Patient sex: F
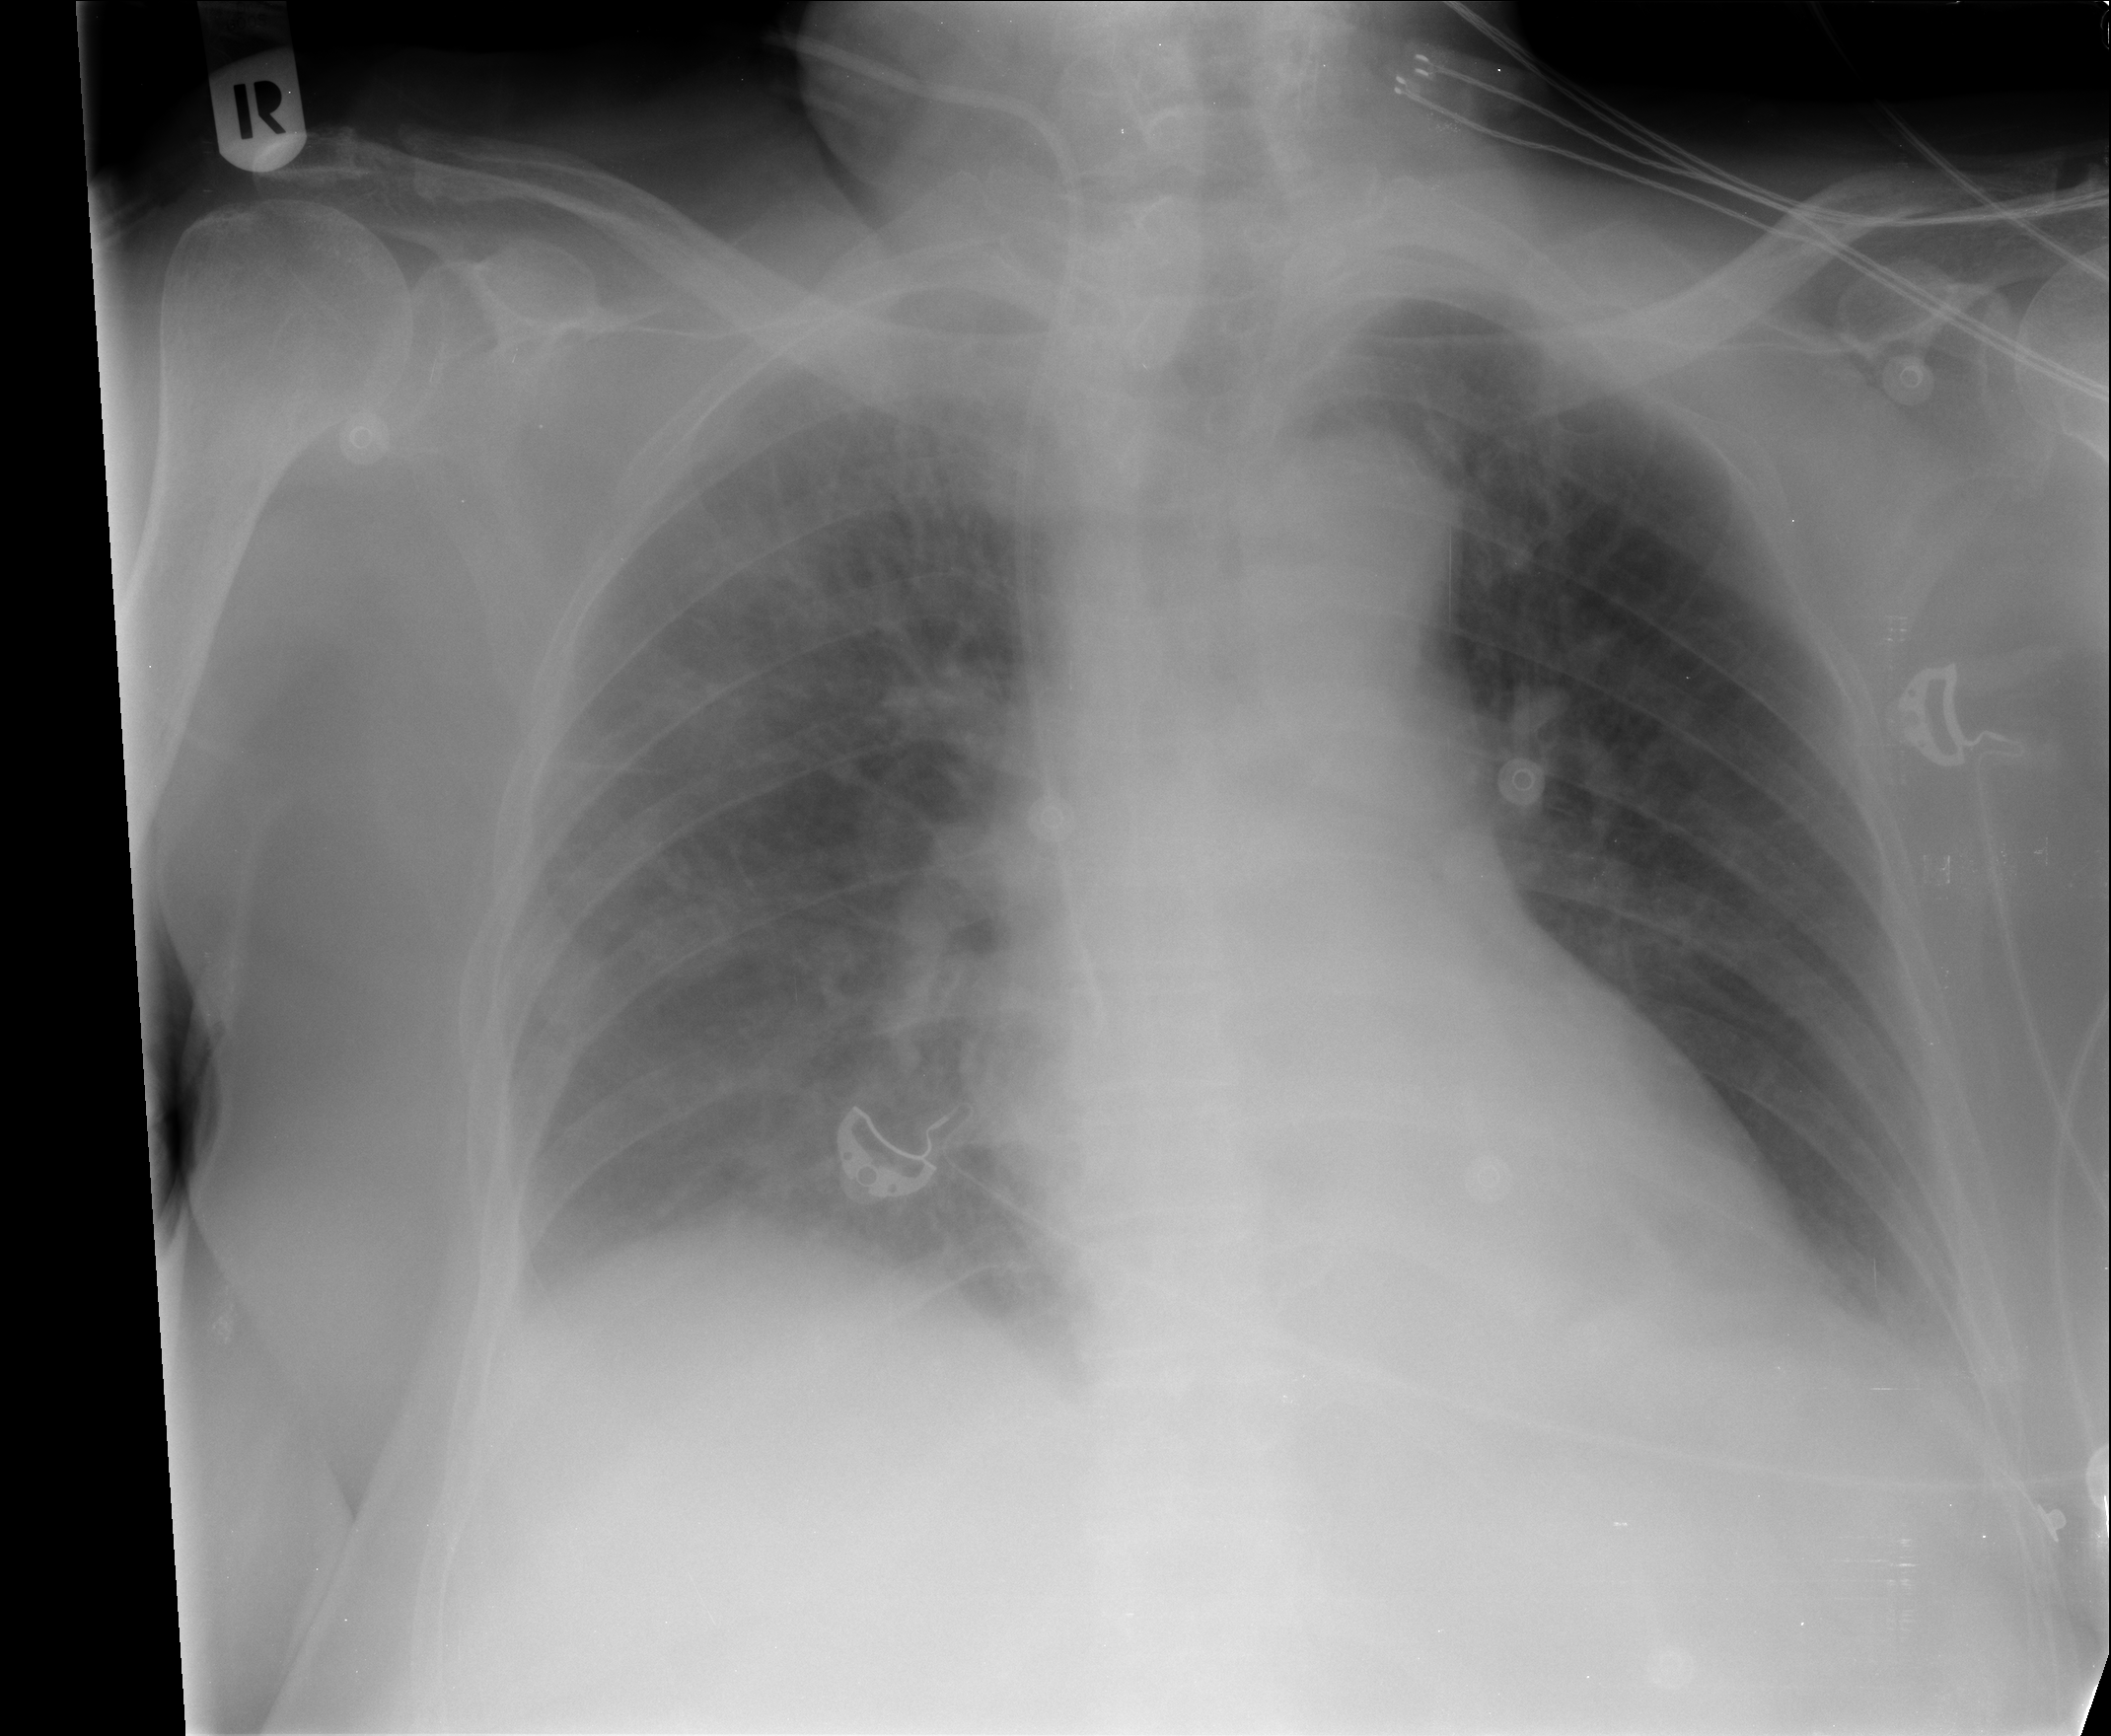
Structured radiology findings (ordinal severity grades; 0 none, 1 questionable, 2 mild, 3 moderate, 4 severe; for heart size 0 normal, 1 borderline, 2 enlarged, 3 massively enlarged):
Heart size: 1
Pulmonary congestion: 2
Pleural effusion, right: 0
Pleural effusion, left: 1
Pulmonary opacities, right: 3
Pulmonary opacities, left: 2
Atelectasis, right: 2
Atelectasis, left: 2